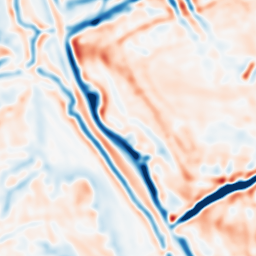
Category: multiscale
Decomposition family: dog
Decomposition parameters: sigma_low: 3
sigma_high: 5
Upsampling method: sinc_blackman
Upsampling parameters: scale: 4
kernel_size: 16
Upsampling scale: 4